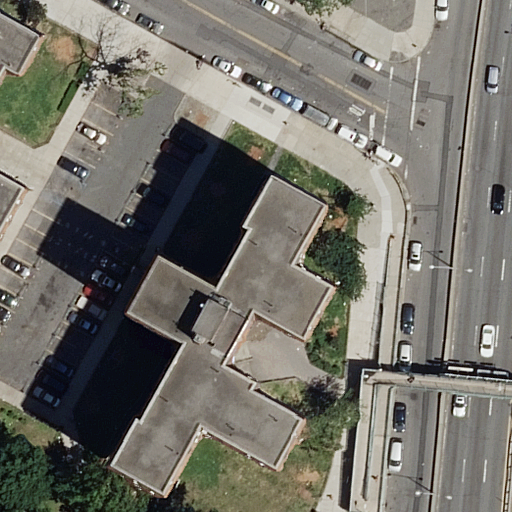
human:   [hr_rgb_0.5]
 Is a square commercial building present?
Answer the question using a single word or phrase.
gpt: no

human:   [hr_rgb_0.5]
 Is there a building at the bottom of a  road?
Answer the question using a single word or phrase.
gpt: yes

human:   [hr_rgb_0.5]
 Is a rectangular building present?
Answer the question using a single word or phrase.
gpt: no

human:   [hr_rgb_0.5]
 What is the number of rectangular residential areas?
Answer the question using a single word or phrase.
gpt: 1

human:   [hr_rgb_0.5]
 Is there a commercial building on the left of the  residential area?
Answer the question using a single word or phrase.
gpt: no

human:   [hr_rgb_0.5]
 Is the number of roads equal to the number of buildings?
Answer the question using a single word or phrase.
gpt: no

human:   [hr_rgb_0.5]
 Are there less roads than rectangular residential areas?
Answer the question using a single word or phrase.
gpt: no

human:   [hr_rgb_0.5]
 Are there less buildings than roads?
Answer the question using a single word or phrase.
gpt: yes

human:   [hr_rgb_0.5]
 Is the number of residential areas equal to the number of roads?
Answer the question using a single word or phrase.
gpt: no

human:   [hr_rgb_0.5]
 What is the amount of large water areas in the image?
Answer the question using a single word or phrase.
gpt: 0

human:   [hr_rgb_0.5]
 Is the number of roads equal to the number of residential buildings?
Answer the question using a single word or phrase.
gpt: no

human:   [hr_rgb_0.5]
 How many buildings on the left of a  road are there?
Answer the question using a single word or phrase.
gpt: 2

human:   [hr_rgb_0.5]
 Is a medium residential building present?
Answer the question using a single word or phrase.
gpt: no

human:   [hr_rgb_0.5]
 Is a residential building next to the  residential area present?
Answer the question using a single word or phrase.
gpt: yes

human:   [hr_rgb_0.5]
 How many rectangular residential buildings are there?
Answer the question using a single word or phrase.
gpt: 0

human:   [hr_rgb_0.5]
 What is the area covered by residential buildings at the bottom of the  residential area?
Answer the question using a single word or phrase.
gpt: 0m2

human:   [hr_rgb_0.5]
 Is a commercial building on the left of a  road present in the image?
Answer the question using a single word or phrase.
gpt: no

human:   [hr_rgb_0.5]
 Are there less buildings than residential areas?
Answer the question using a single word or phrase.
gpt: no

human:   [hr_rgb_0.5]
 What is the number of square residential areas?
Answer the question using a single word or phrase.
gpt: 0

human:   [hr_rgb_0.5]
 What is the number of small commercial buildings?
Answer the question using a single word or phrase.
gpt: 0

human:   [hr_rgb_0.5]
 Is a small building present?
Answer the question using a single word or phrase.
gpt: yes

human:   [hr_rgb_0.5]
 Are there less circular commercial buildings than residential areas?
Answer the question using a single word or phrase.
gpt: yes

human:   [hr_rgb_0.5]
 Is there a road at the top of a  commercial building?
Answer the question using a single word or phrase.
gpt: no

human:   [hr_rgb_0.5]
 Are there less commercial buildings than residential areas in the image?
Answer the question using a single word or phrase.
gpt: yes

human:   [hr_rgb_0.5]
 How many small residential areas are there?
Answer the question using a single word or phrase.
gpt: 0

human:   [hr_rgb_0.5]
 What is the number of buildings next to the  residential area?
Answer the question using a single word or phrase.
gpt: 2

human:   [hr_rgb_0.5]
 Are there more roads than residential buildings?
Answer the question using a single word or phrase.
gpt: yes

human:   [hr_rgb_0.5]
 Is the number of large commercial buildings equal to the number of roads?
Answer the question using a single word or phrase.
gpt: no

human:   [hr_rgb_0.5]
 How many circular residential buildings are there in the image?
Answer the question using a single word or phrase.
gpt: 0

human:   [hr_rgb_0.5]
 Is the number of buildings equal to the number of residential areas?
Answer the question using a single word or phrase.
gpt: no

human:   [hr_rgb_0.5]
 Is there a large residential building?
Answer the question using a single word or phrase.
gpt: yes

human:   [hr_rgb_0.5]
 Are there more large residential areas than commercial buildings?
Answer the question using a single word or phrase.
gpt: yes

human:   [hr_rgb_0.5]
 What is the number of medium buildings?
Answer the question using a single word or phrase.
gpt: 0

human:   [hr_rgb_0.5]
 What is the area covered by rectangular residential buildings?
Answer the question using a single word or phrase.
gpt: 0m2

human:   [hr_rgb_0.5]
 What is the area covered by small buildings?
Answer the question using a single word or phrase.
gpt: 84m2

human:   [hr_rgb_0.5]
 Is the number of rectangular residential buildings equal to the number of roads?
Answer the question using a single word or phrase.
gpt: no